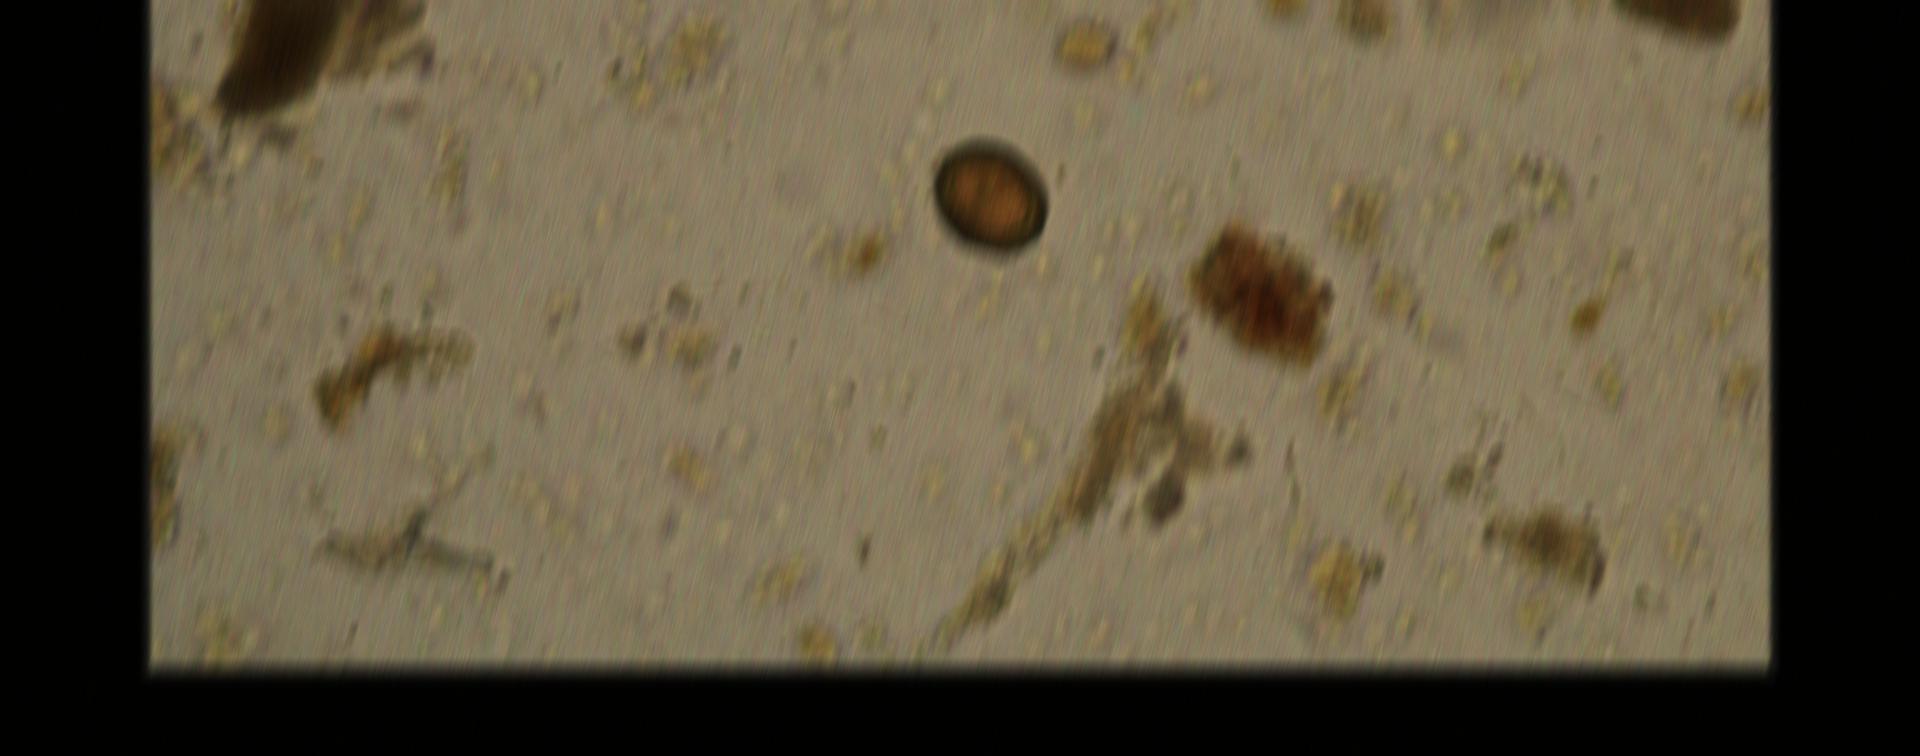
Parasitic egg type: Taenia spp. egg